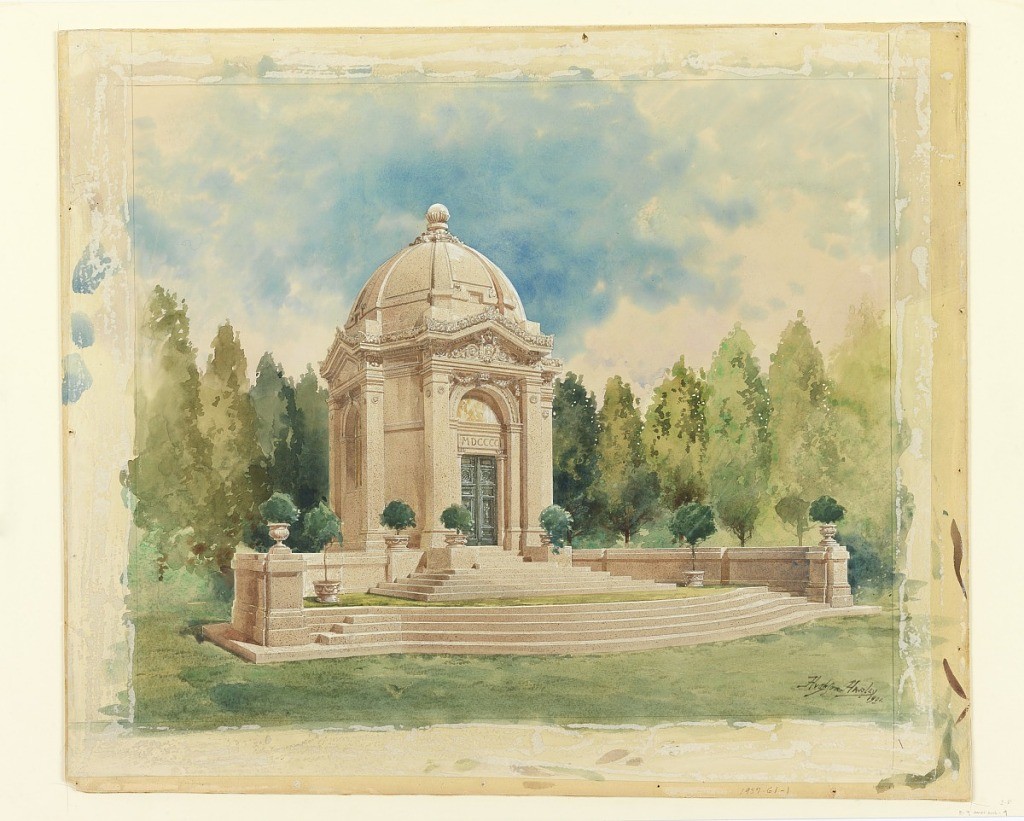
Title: Rendering for Bliss Family Mausoleum
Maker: Hughson Hawley, American, 1850–1936
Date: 1901
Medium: Brush and watercolor, graphite on heavy drawing board
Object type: Drawing
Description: An octagonal domed mausoleum in the Renaissance style, stands on a terrace, approached by a wide flight of steps flanked by potted trees.